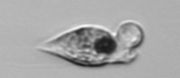
Label: Amphidinium